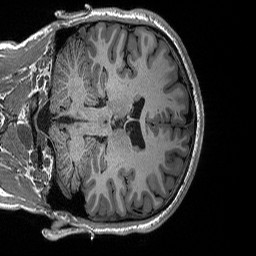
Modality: T1w
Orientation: coronal
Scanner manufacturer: siemens
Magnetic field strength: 3 T
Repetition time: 2.3 s
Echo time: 0.00288 s